Interaction volume radius: 5 \u00c5
Interaction volume height: 15 \u00c5
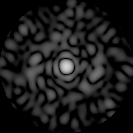
Disorder parameter: 0.8697